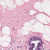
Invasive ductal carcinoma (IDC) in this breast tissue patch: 0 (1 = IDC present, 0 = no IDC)